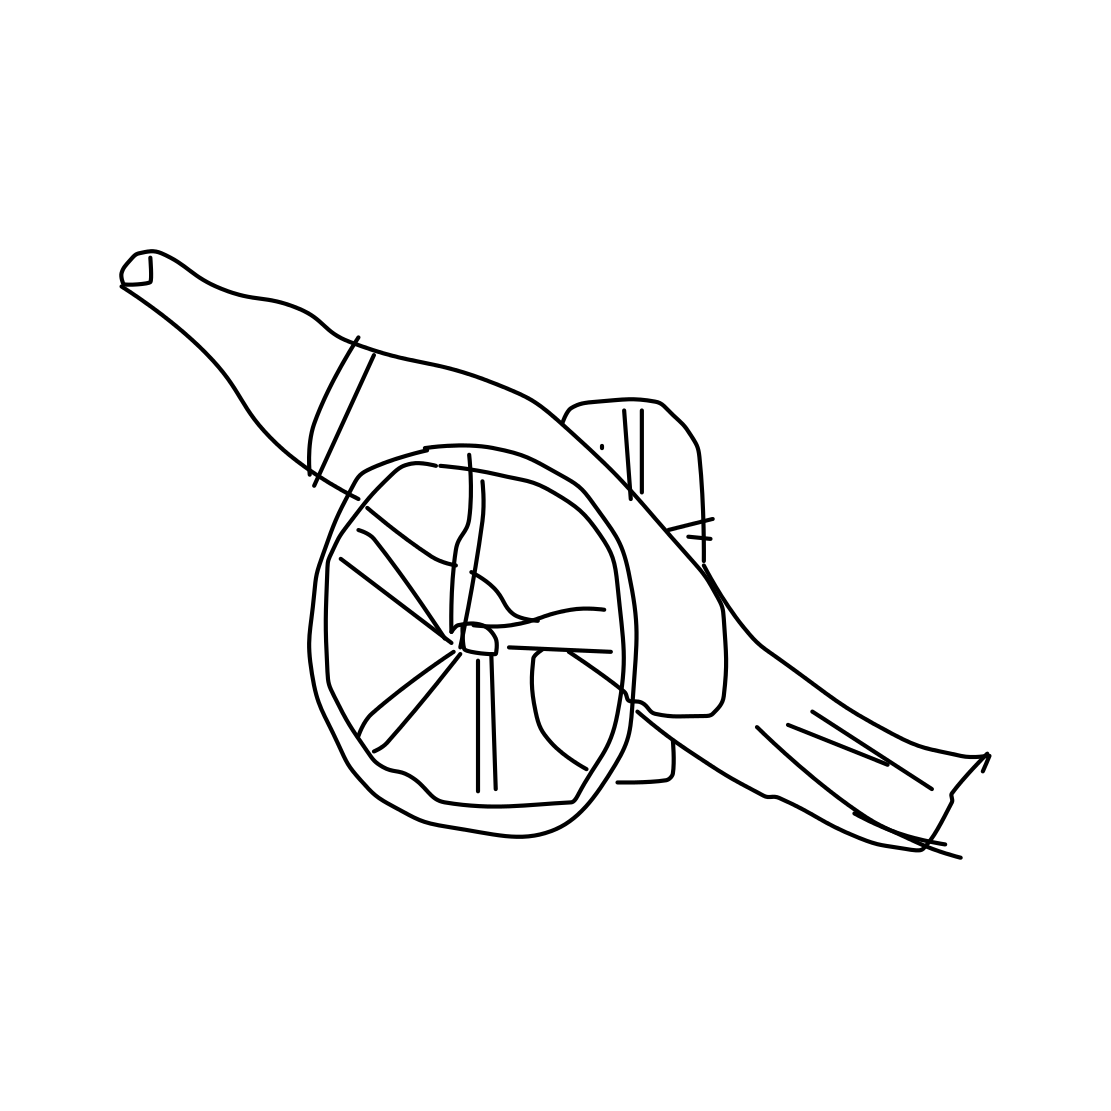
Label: cannon